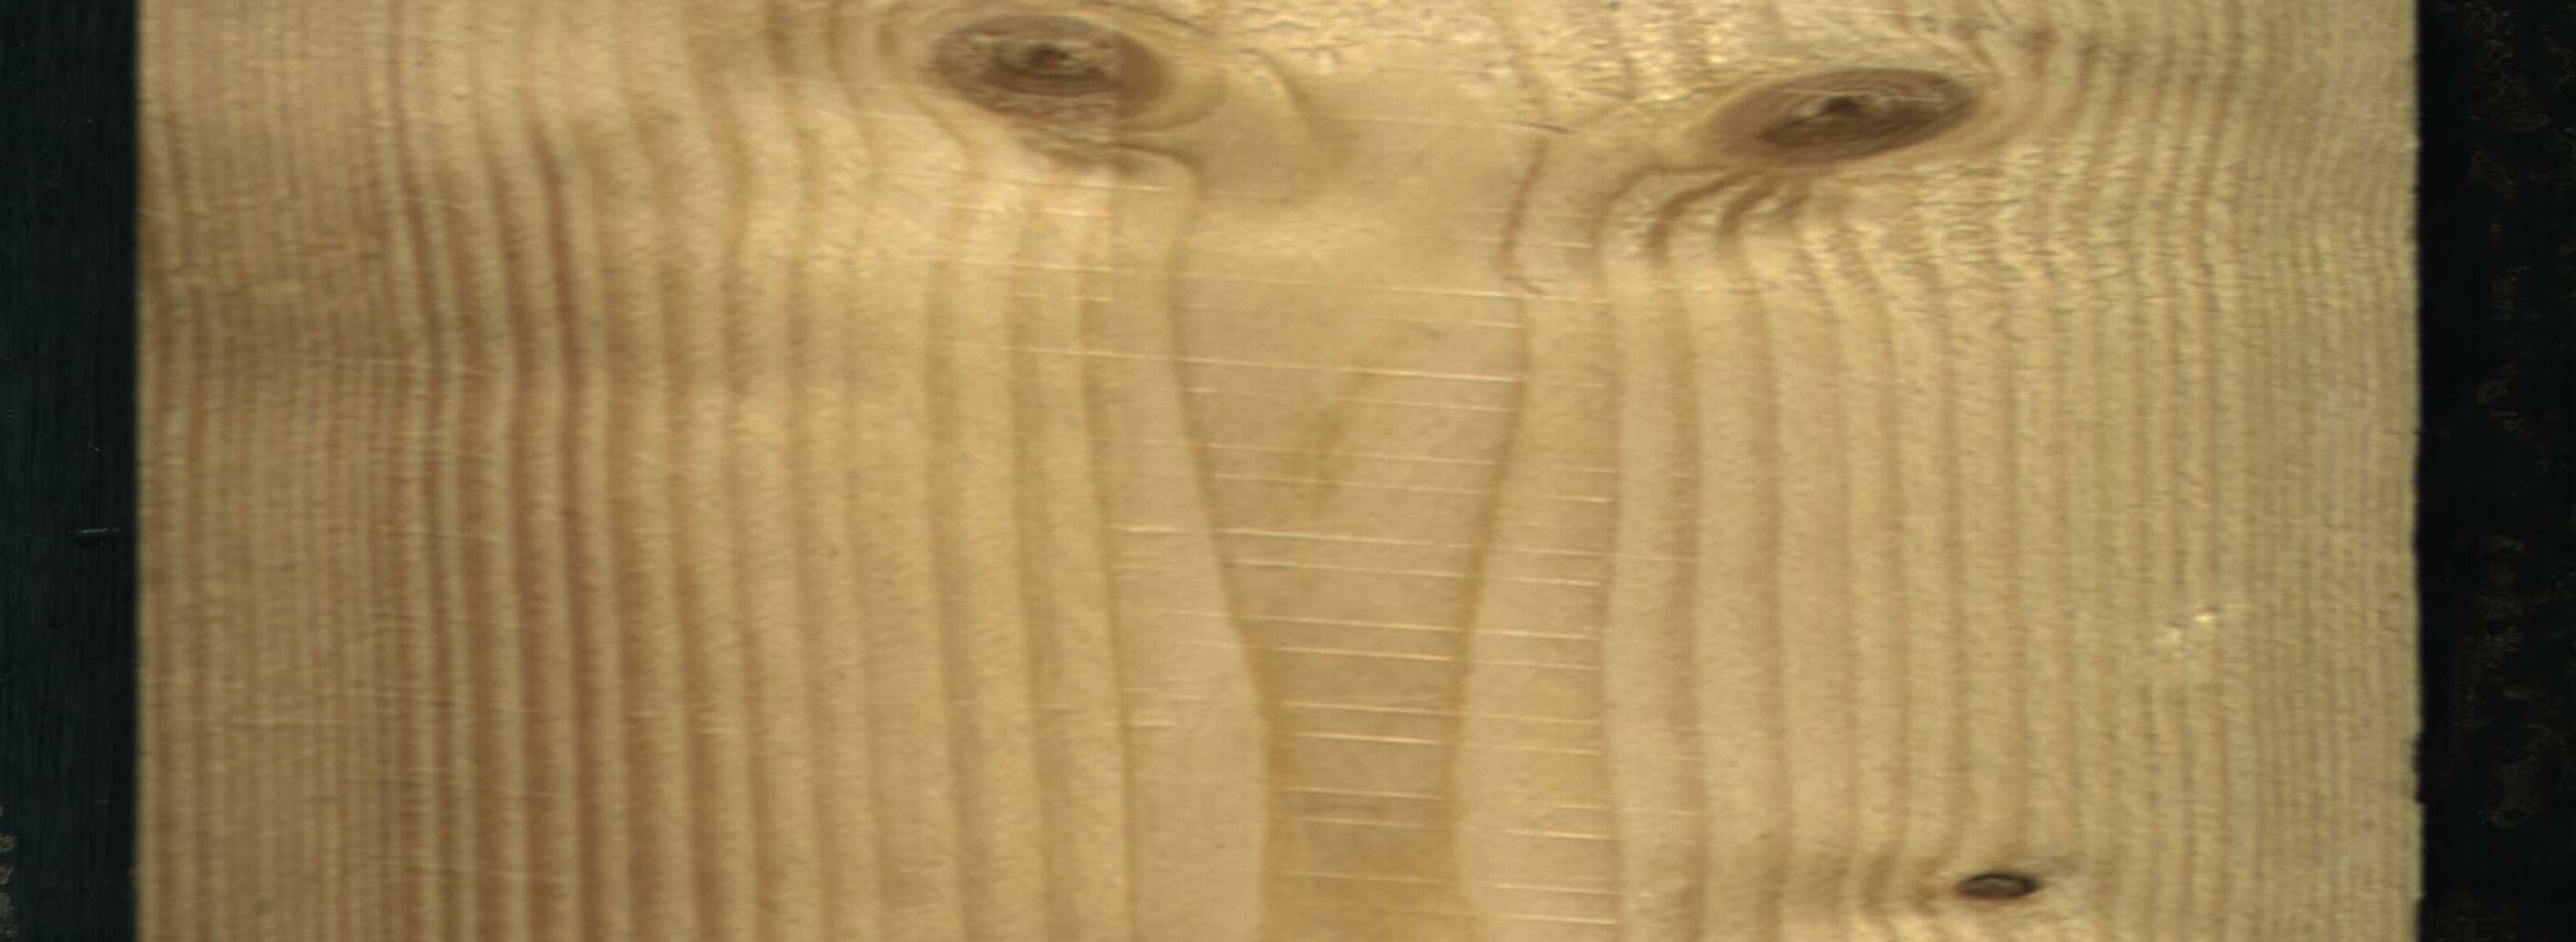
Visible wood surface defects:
Dead_Knot
Live_Knot
Live_Knot